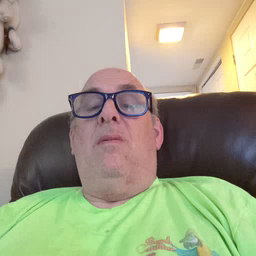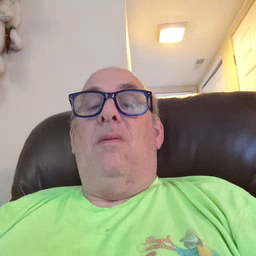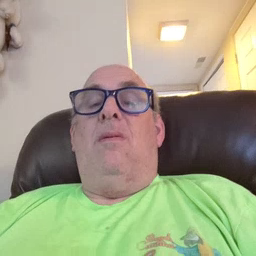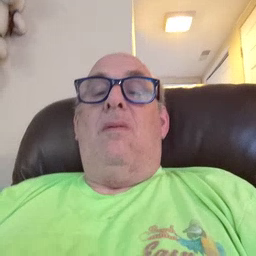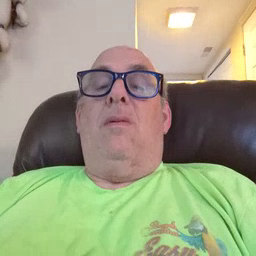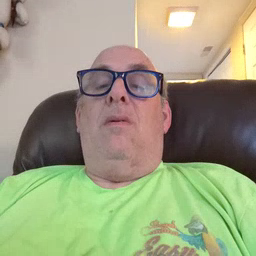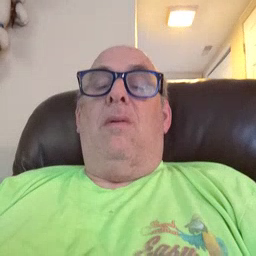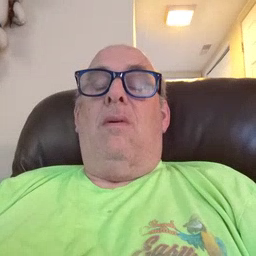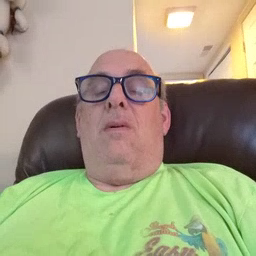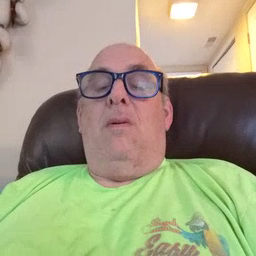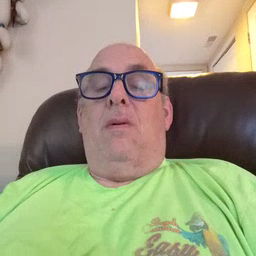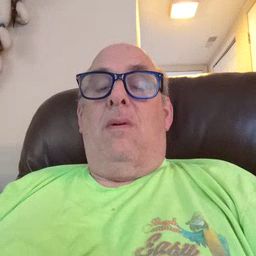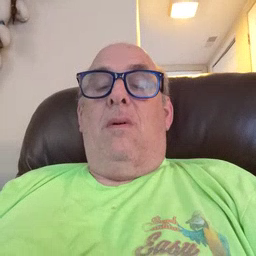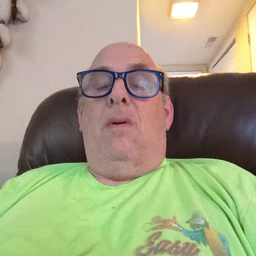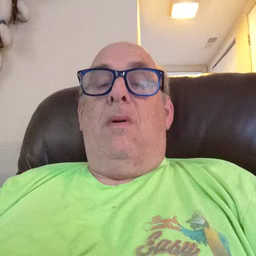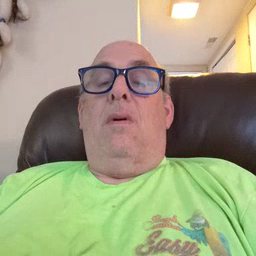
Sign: zebra